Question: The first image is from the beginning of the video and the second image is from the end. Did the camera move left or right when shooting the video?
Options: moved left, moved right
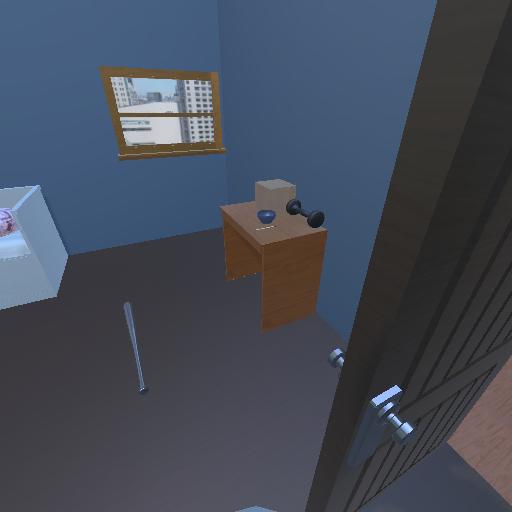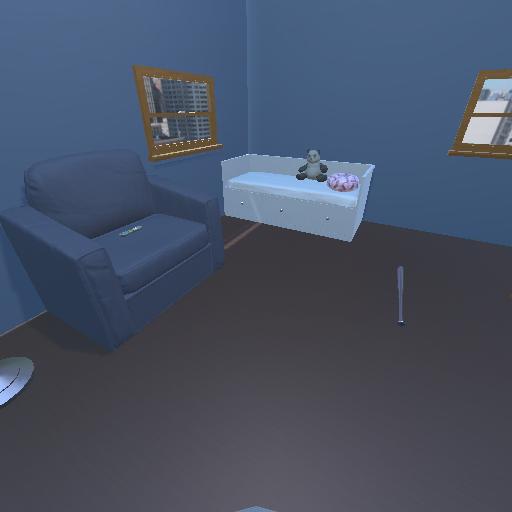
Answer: moved left